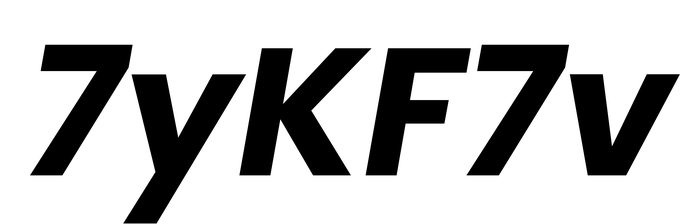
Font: Poppins-BoldItalic